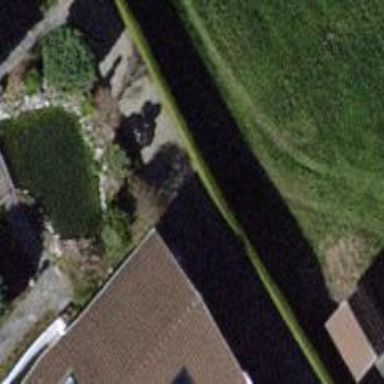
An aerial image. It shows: Driveway made of paving stones.